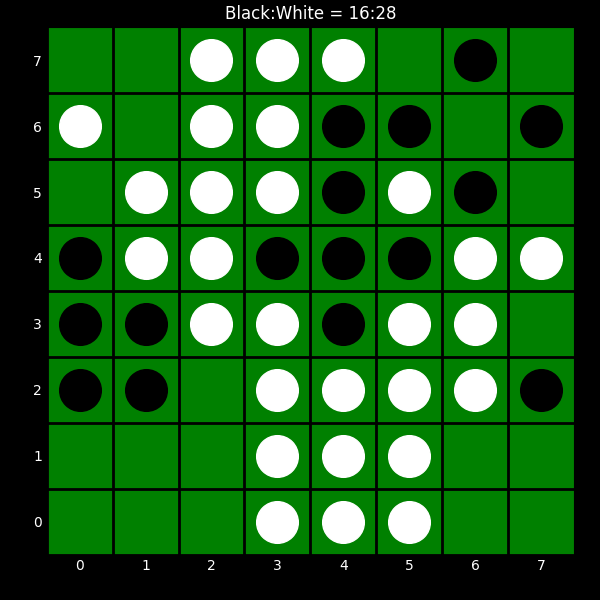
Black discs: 16
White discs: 28